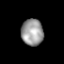
Tissue: lung
Cell type: T cells
Senescence score: 0.2346
Nuclear area (px): 577
Mean DAPI intensity: 153.997